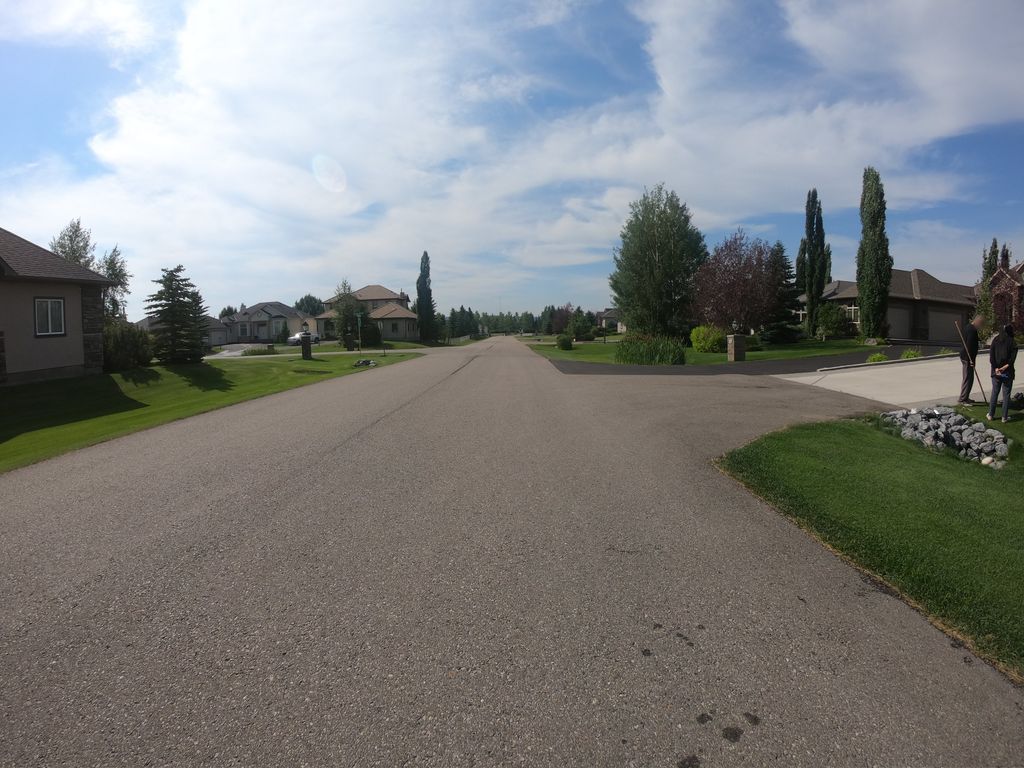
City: calgary